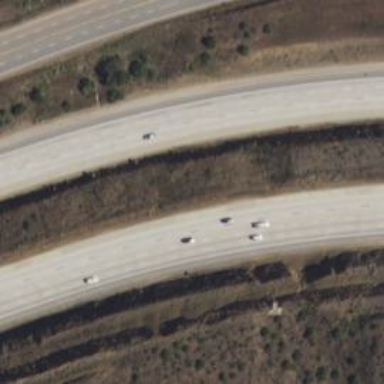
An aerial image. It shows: View of motorway.